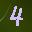
Label: 4